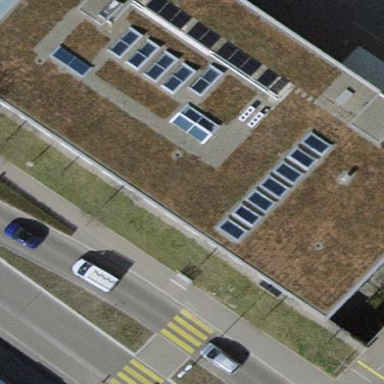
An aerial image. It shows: Building with flat roof.